Question: Basically following the tutorial here:
<URL>
I stepped through creating a database in the south central us region, storage account, everything. After a while I get the image you see in the screen shot. There is no additional information for me to determine why the failure occurred, and my subscription does not allow me to ask Microsoft technical questions, only billing questions. So here I am.
Can anyone comment on what might be wrong with setting up a basic Azure HDInsight?
Thanks.

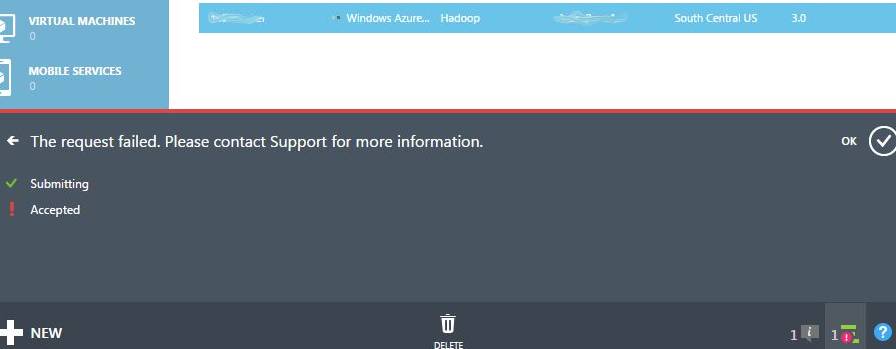
Answer: There is currently an ongoing service interruption, latest status at: <URL>, so it is very possible that you didn't do anything wrong and just need to try again later.